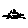
Label: cat